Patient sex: F
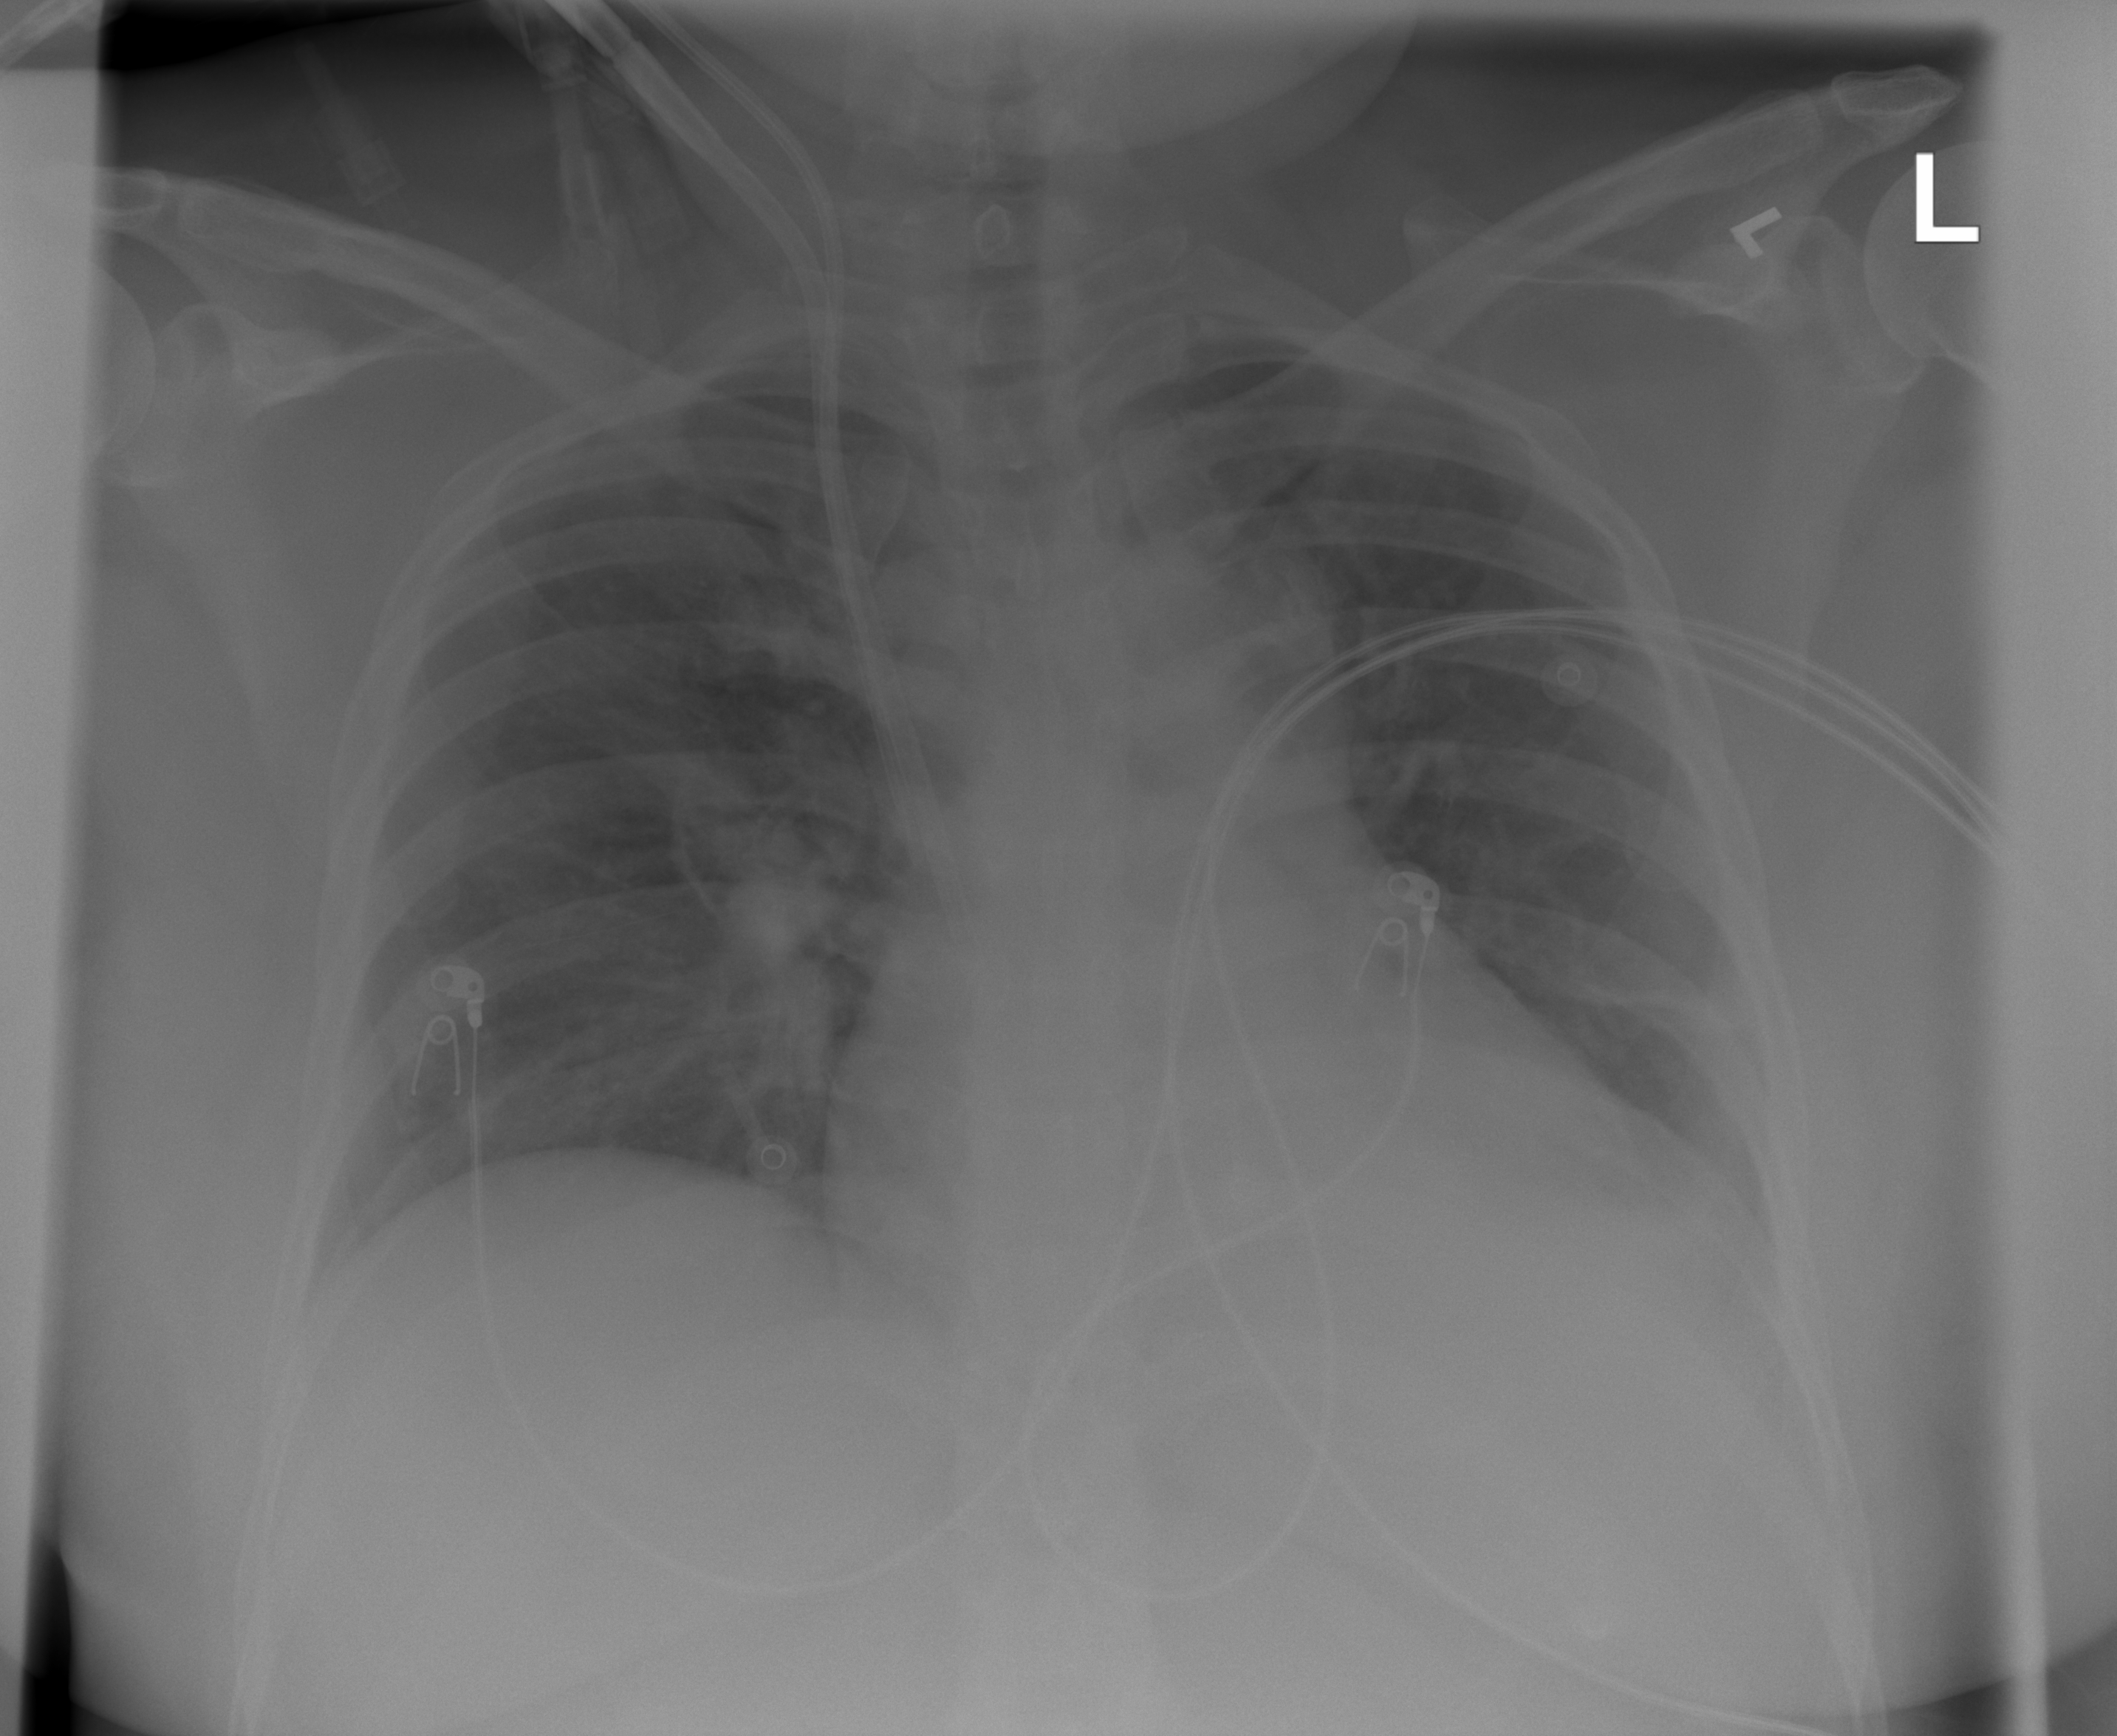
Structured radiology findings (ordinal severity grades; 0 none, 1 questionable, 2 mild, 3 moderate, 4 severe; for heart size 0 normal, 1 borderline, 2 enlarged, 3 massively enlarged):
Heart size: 0
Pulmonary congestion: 0
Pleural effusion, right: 0
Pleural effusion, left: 2
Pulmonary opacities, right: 0
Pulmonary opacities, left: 0
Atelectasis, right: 0
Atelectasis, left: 2